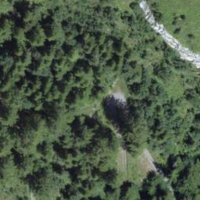
EUNIS habitat code: 23
Species observed at this site:
Primula veris